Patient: sex M, age 57
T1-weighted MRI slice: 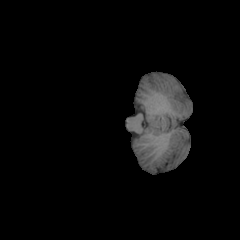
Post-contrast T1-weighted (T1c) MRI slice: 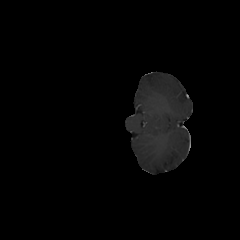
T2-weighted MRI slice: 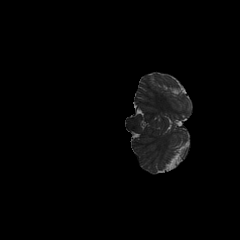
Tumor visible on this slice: no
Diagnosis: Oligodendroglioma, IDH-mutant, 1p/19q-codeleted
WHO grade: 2